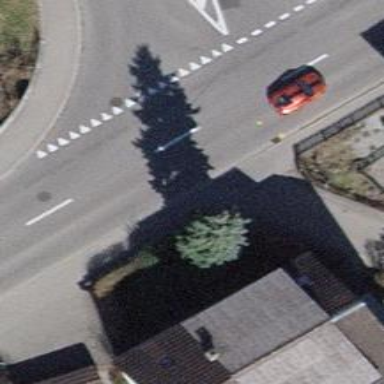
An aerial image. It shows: Secondary road with asphalt surface and dedicated cycle lane.